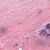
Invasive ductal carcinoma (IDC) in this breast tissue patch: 0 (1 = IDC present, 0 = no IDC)